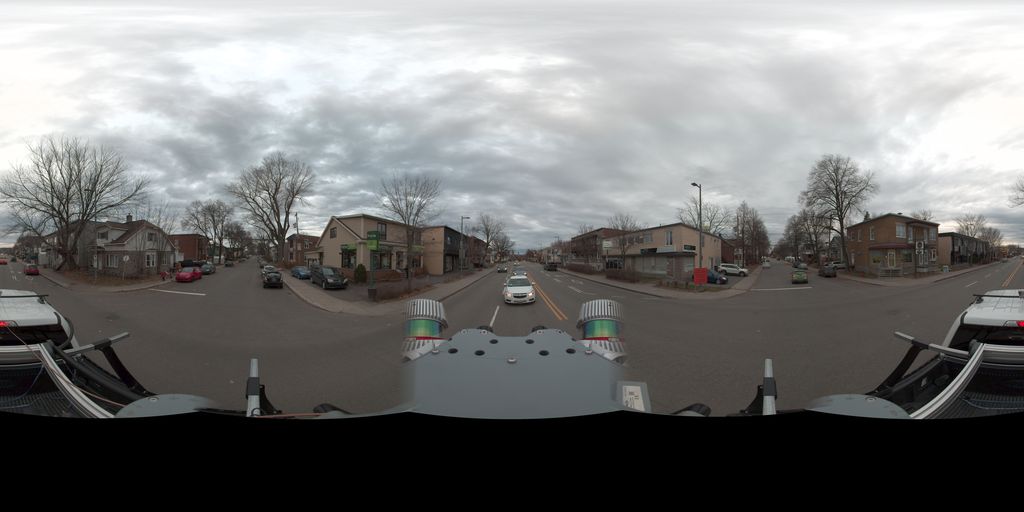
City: quebec_city